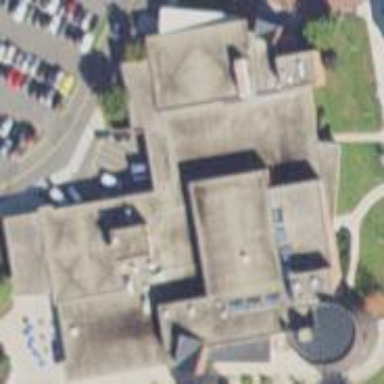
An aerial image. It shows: View of university building.